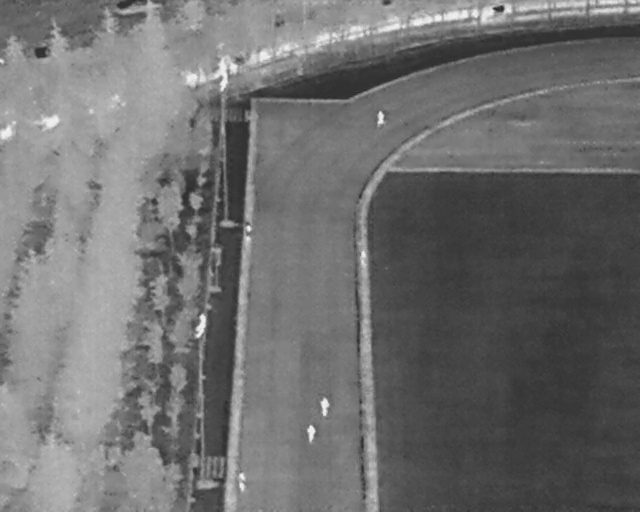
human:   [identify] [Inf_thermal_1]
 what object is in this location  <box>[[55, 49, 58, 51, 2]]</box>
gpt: <ref>1 medium person at the center</ref>

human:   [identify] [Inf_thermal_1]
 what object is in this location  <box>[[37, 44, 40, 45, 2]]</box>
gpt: <ref>1 small person at the center</ref>